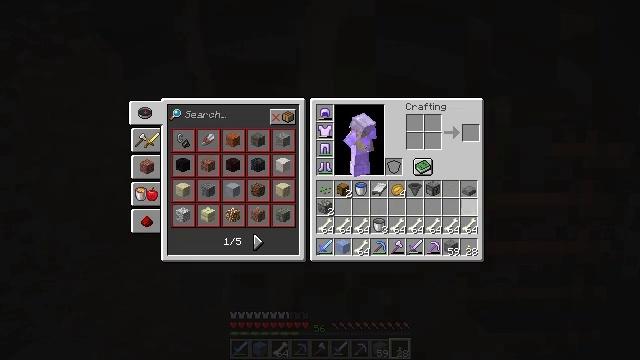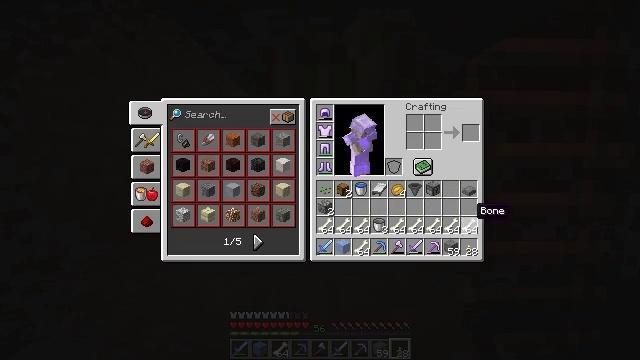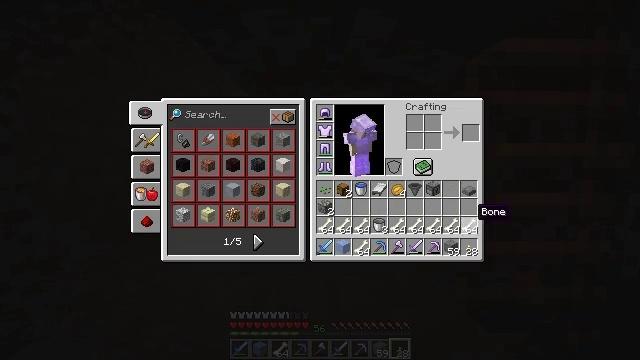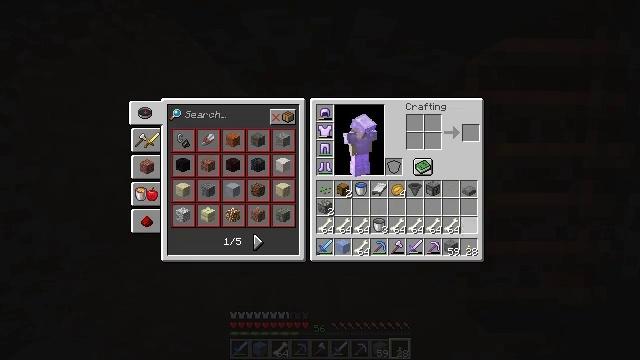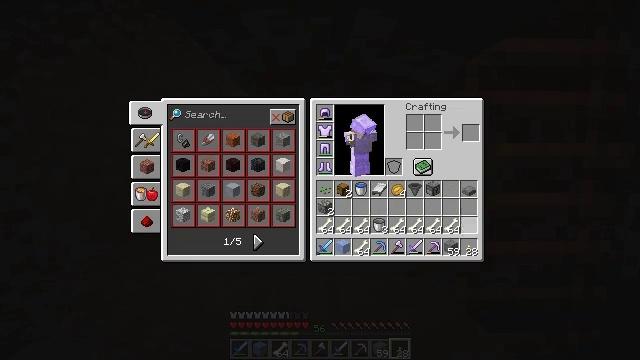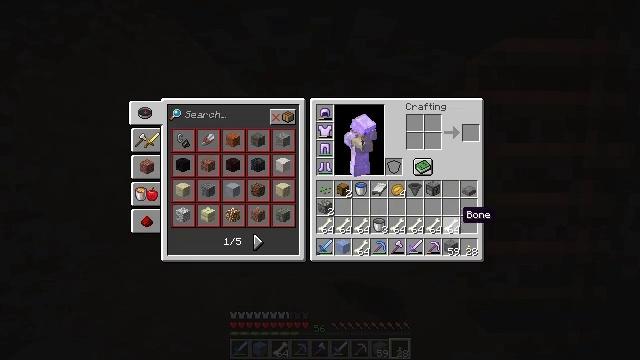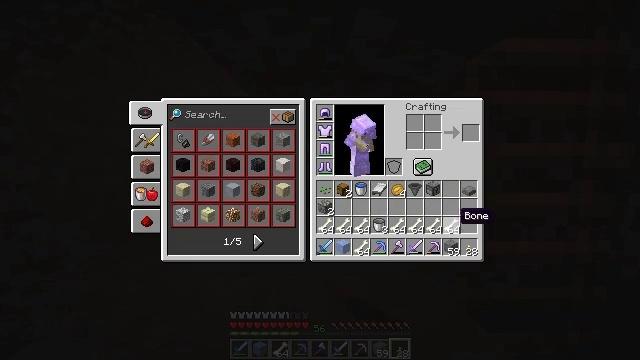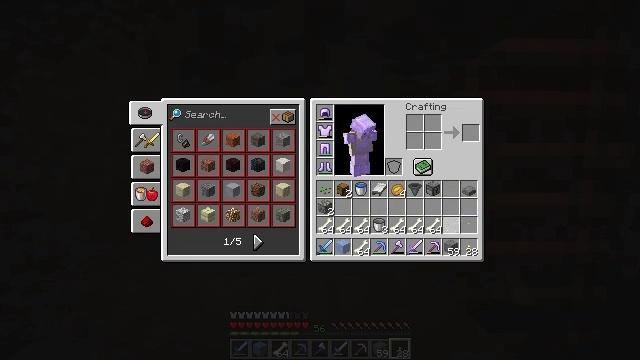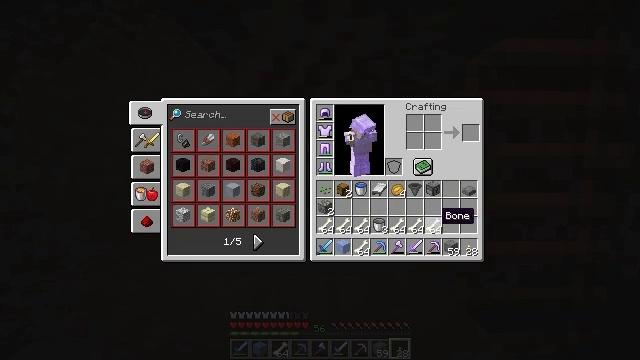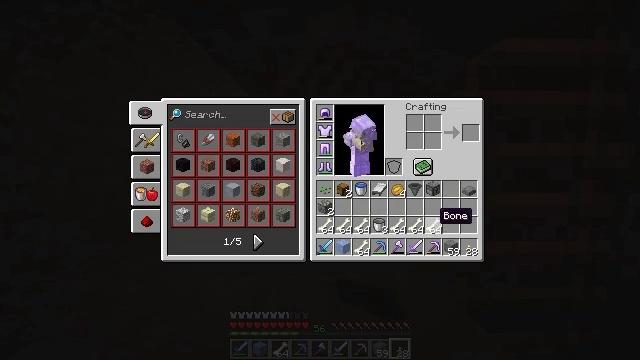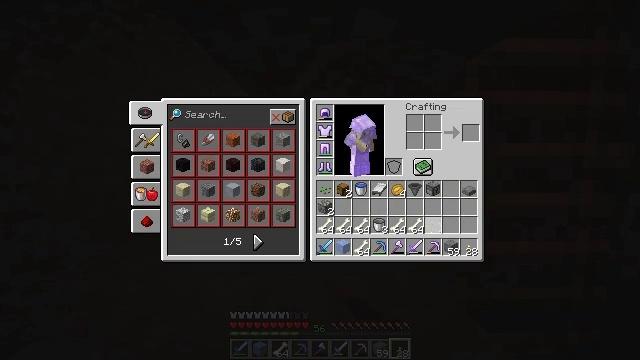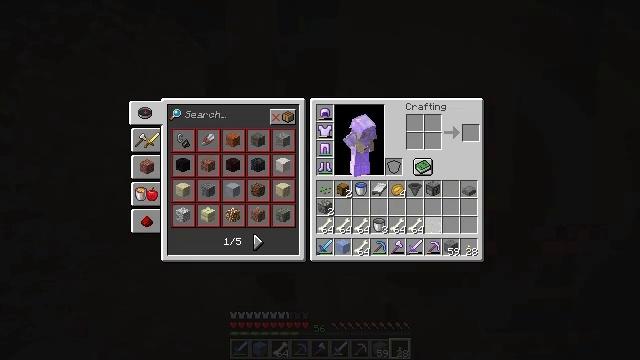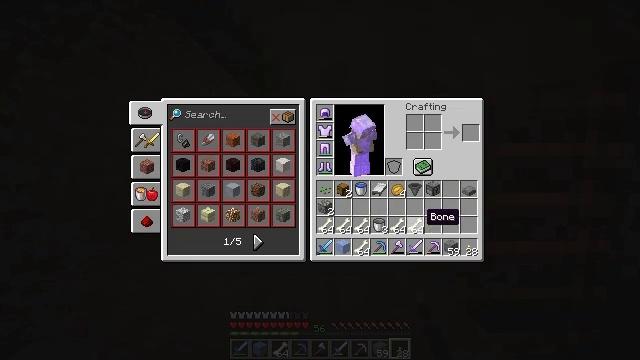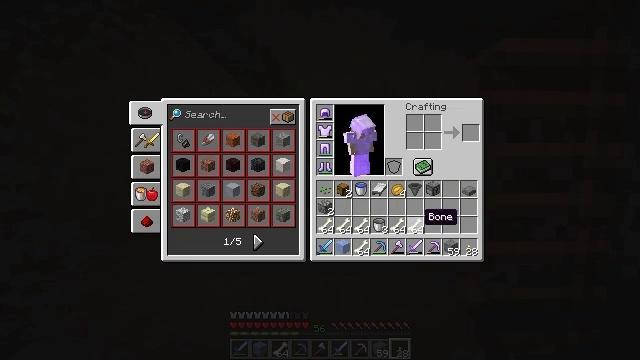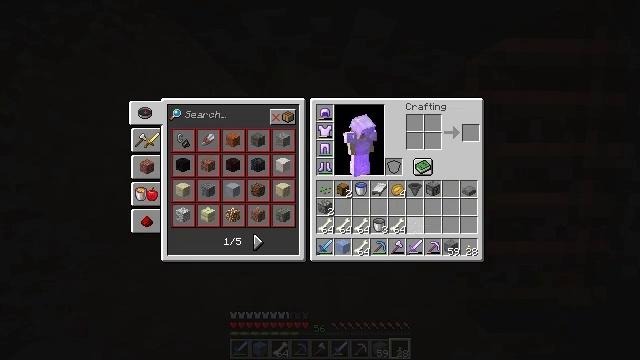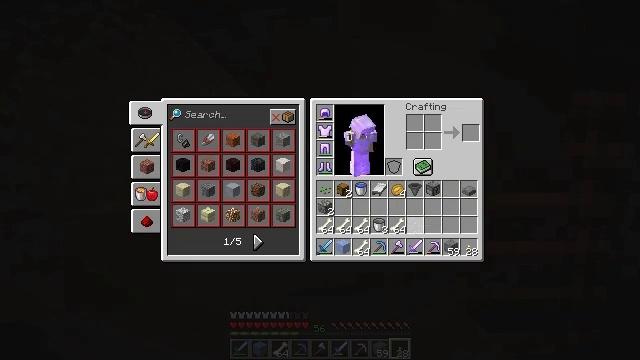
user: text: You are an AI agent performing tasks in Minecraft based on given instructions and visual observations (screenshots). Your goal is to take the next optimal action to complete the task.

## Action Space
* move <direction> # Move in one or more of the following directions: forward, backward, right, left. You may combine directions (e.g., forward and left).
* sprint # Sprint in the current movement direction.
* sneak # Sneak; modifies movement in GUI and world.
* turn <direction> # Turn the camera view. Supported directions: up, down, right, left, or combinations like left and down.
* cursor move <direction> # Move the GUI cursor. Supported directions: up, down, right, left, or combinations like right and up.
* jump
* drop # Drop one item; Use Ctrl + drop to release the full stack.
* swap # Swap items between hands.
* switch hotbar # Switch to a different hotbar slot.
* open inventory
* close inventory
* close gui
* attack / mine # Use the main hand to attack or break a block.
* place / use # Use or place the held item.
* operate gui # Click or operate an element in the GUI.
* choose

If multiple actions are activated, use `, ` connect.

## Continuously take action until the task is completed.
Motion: motion action
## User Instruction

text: Remove a bone from the inventory.
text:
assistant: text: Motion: sprint
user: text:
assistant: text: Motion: sprint
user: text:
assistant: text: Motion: sprint, drop
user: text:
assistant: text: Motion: sprint, cursor move left, drop
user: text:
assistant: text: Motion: sprint, cursor move left
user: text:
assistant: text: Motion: sprint
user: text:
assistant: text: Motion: sprint, drop
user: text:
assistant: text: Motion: sprint, cursor move left, drop
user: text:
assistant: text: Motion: sprint
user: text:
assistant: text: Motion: sprint, drop
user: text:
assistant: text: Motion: sprint, drop
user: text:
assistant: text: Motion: sprint, cursor move left
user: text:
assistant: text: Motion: sprint
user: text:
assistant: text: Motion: sprint, drop
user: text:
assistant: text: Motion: sprint, drop
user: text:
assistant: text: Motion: sprint, cursor move left
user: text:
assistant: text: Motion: sprint, drop
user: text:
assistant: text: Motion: sprint, drop
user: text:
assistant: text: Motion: sprint, drop
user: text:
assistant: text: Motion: sprint
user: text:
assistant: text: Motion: sprint
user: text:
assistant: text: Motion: sprint, cursor move left
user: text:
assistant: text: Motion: sprint, cursor move left
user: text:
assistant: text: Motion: sprint
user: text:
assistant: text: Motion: sprint
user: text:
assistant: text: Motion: sprint, drop
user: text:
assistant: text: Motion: sprint, drop
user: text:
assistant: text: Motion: sprint, cursor move left
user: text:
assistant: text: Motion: sprint, drop
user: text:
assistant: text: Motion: sprint, drop